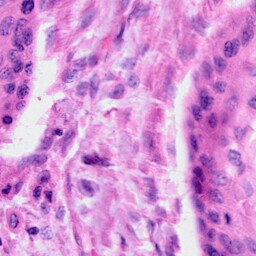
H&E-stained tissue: Cervix